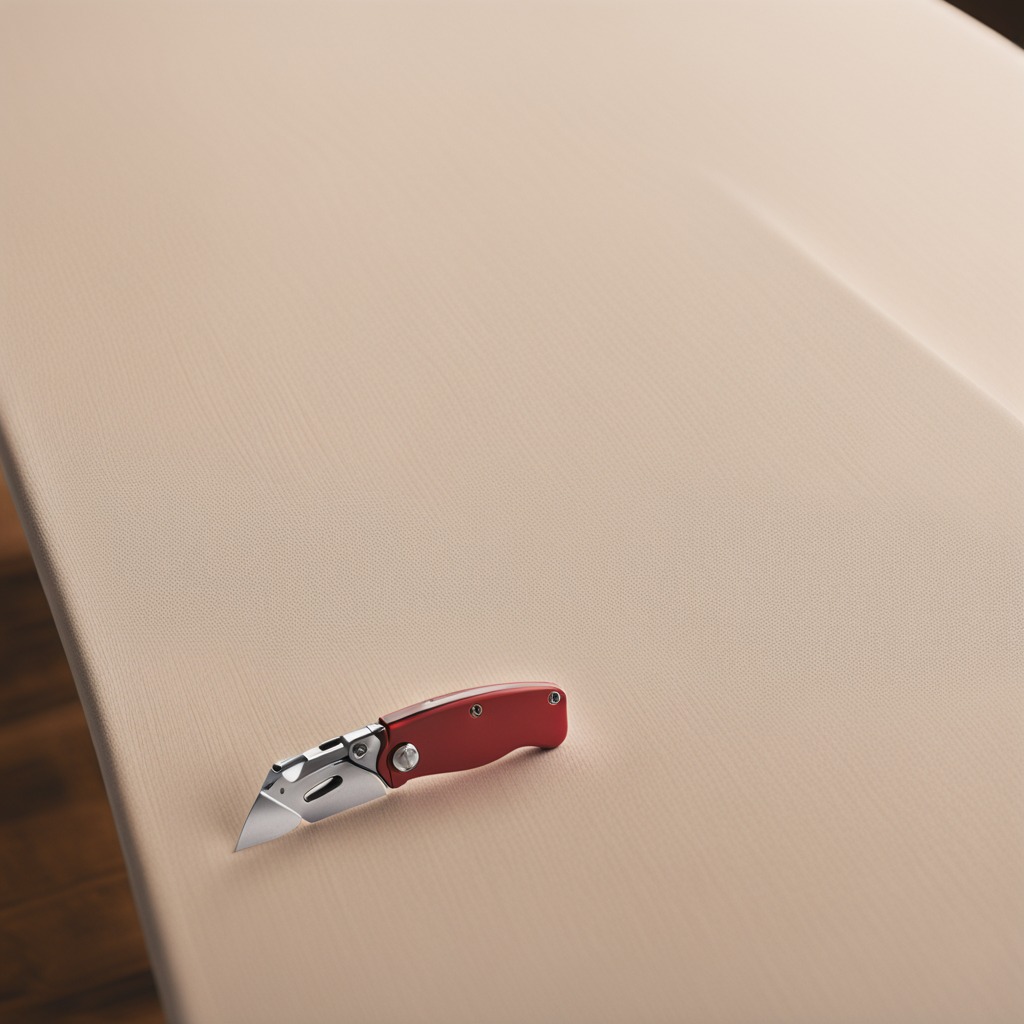
A utility knife lies on a wooden table in an outdoor workshop during daytime bright natural light soft shadows worn but beneath the cloth.